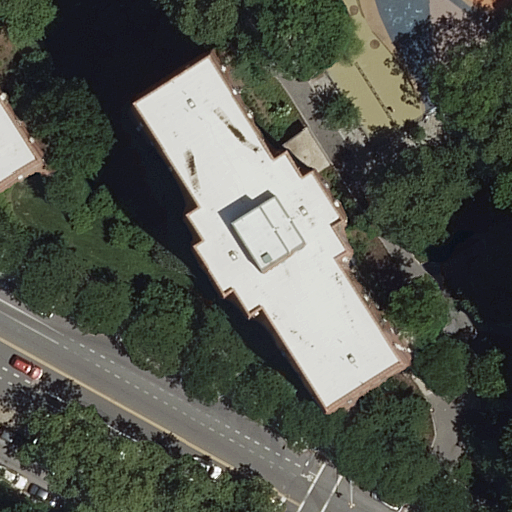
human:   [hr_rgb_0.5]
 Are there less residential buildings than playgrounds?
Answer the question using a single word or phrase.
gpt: no

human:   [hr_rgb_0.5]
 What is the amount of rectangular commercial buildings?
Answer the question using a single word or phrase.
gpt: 0

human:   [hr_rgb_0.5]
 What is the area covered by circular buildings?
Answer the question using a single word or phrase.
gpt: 0m2

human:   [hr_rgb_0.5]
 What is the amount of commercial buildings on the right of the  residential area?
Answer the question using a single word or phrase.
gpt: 0

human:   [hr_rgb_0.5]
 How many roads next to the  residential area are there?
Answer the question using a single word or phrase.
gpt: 11

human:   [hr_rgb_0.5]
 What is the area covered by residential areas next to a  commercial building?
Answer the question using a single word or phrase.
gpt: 0m2

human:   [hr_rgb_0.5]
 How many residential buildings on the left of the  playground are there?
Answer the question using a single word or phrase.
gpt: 2

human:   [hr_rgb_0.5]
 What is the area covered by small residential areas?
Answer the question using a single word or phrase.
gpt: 0m2

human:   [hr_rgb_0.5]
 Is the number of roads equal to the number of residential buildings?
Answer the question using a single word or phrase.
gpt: no

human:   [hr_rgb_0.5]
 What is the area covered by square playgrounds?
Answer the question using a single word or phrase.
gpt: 0m2

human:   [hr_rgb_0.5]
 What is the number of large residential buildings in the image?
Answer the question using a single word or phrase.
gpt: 2

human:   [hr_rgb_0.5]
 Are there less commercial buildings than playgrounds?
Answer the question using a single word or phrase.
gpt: yes

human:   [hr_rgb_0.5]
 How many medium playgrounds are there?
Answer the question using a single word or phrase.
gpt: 1

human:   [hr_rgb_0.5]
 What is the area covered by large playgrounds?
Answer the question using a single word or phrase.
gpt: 0m2

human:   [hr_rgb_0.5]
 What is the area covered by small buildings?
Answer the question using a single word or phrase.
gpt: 0m2

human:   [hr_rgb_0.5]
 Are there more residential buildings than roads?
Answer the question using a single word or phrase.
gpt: no

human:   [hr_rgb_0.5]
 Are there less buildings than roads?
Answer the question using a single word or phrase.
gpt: yes

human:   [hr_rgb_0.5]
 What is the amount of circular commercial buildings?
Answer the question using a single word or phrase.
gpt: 0

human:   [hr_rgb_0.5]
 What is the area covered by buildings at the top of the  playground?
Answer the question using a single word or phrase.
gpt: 566m2

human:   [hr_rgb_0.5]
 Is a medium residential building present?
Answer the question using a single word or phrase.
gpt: no

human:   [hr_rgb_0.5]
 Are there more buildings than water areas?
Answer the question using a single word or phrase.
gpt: yes

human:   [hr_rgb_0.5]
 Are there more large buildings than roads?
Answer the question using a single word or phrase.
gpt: no

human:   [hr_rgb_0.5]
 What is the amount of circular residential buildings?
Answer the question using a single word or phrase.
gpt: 0

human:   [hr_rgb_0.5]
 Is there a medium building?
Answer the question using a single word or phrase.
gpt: no

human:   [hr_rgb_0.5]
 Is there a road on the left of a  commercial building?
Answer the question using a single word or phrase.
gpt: no

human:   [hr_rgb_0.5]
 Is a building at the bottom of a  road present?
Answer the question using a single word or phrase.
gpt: no

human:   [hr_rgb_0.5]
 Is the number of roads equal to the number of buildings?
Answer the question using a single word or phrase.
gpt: no

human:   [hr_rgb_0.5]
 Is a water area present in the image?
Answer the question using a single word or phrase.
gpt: no

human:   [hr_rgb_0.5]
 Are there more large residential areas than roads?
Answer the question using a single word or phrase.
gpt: no

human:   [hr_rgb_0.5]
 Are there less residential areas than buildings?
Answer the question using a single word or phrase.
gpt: yes

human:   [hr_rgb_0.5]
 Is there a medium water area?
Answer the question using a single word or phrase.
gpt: no

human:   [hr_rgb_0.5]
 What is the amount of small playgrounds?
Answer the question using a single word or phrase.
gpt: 0

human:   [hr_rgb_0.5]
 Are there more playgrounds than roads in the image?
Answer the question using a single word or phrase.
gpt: no

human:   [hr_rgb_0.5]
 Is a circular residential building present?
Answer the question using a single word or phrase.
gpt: no

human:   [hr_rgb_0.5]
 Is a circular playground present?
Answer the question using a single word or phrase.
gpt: no

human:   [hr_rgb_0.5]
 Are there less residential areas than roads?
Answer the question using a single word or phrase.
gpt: yes